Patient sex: M
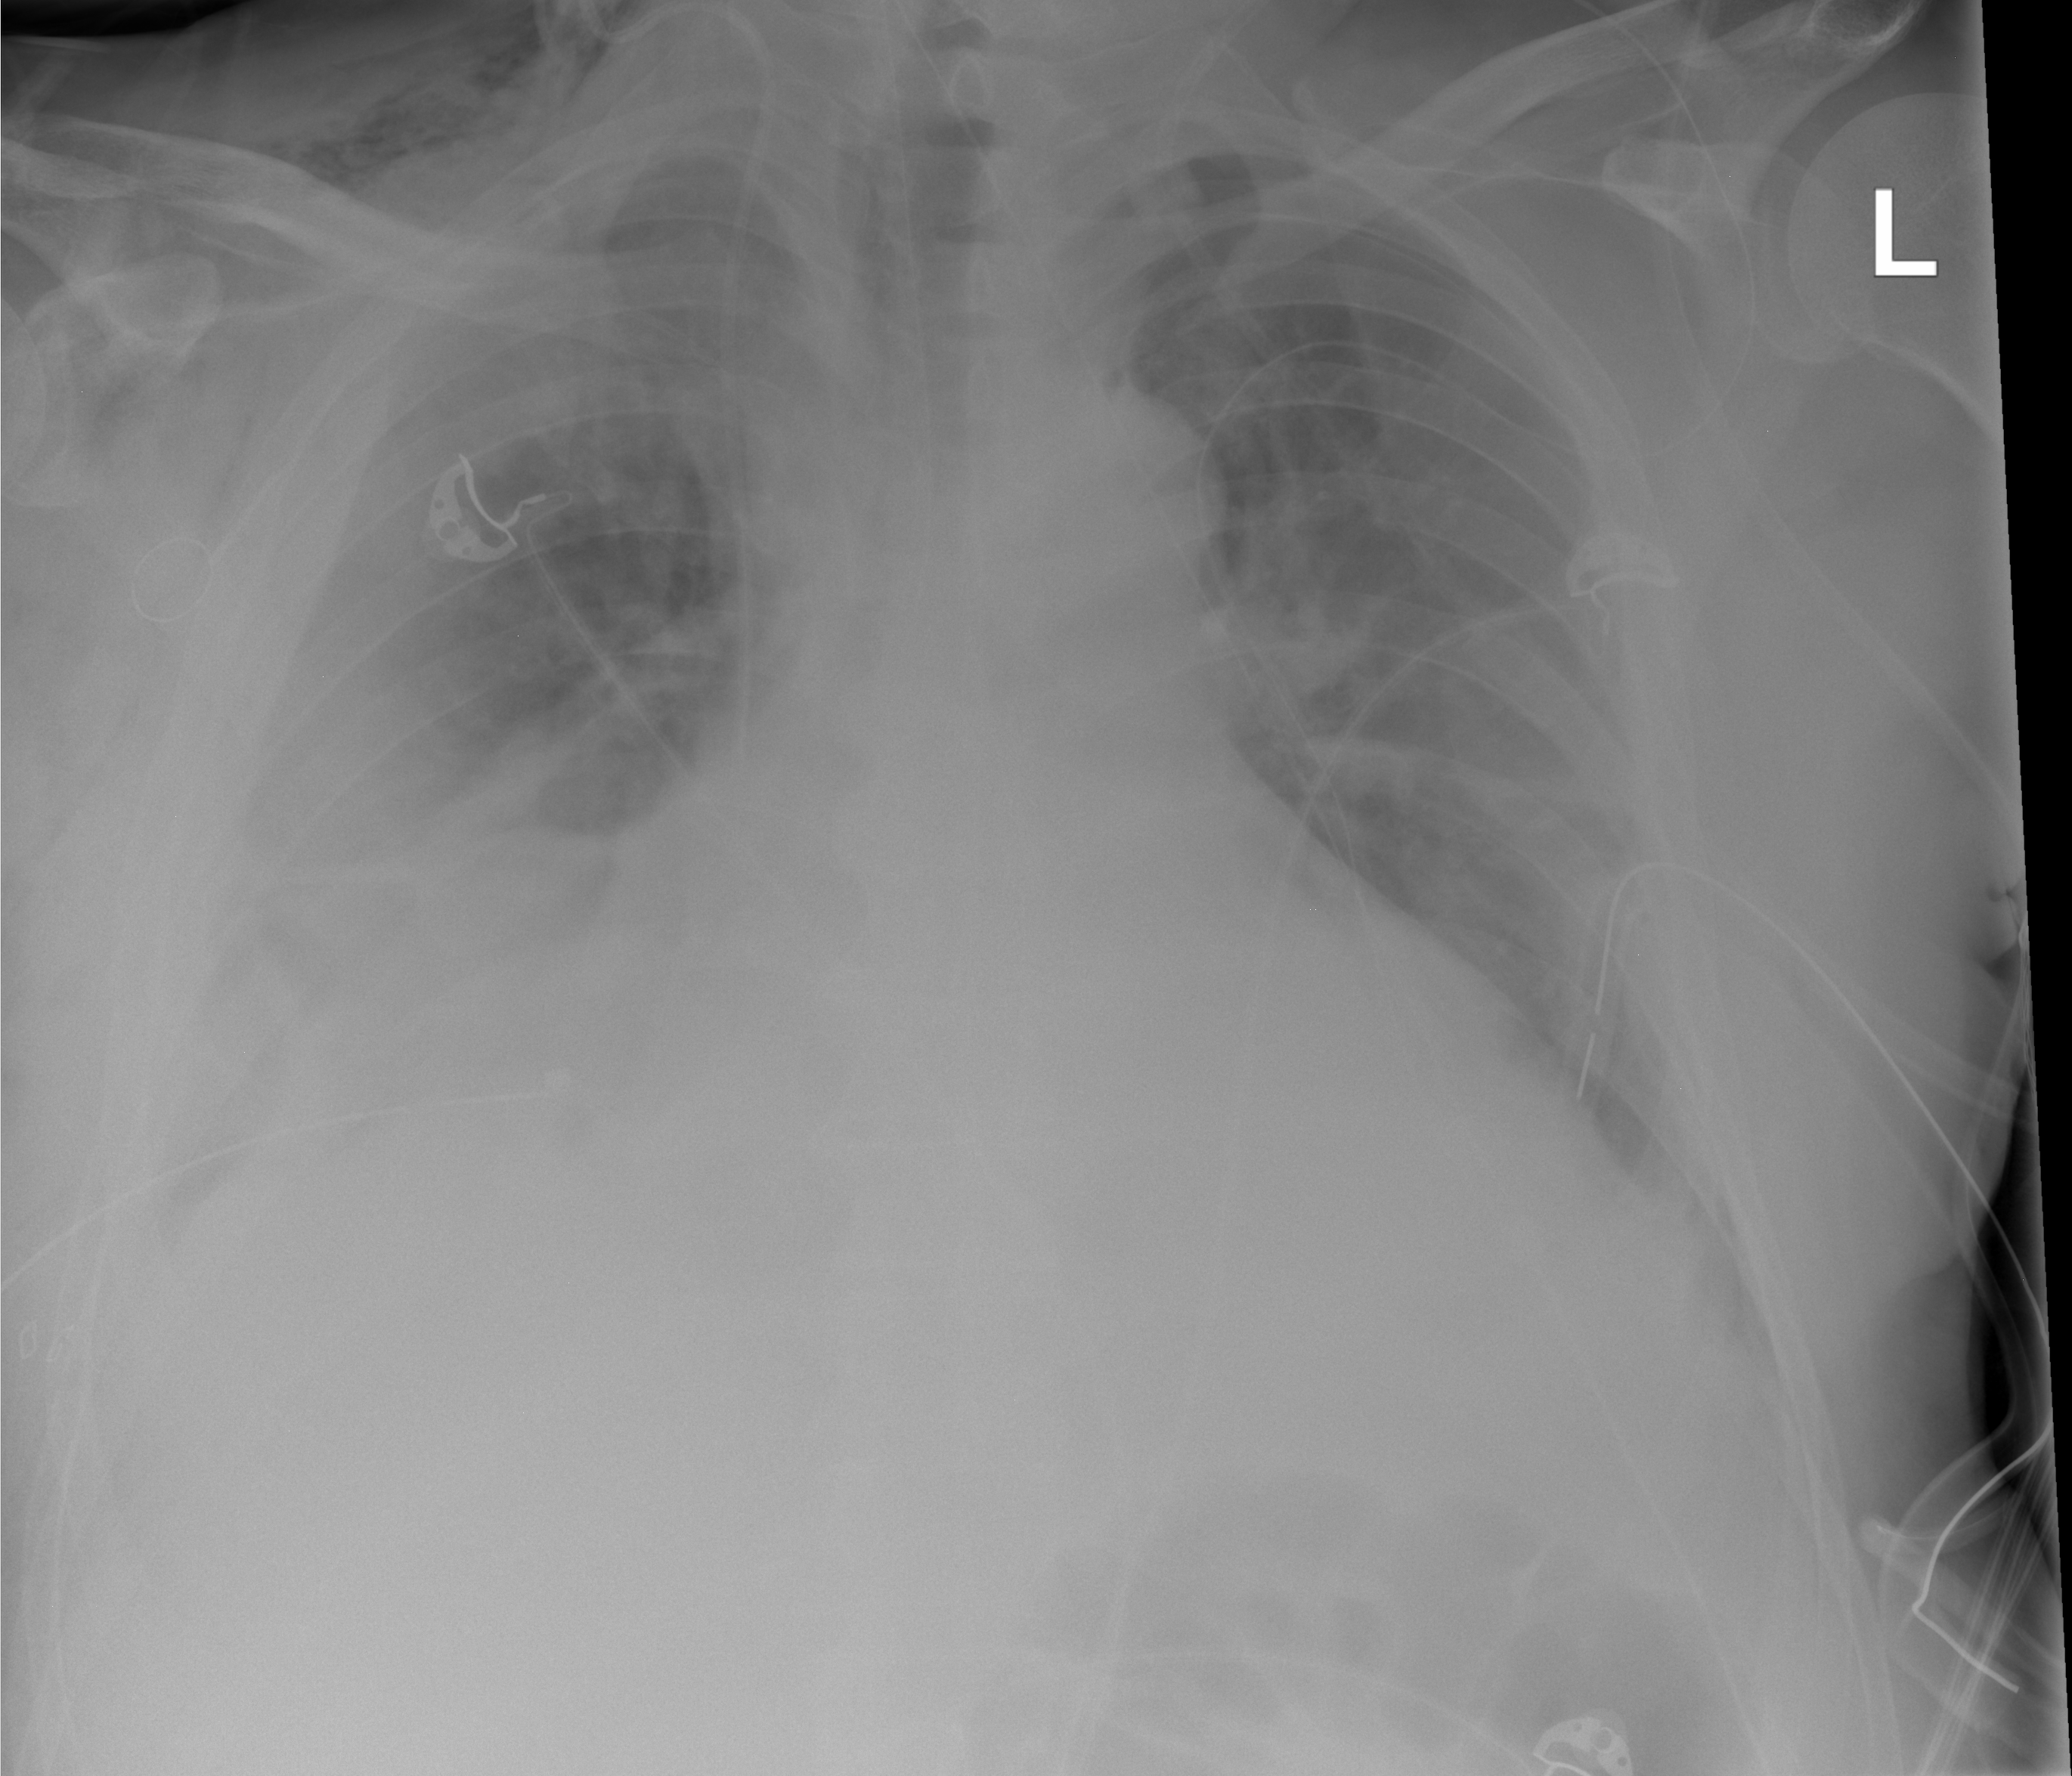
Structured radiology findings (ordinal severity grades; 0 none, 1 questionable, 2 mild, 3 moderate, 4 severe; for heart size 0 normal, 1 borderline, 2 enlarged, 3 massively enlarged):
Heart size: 2
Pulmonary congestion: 2
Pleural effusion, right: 3
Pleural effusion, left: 2
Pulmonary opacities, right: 2
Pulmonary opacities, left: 2
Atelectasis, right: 3
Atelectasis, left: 2